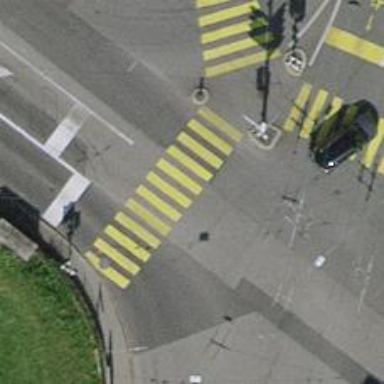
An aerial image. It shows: Road crossing with traffic signals.